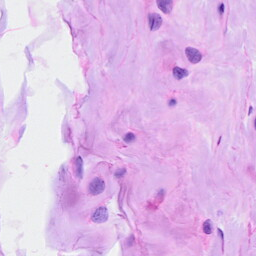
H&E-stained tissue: Ovarian